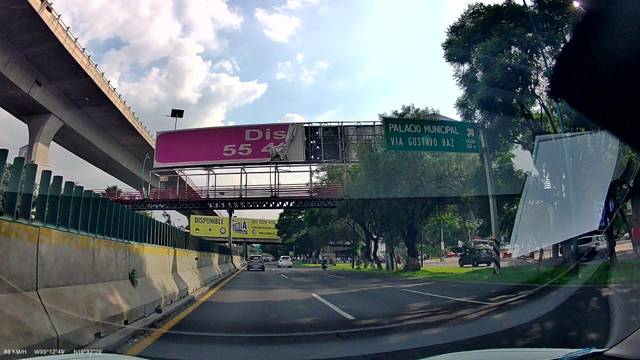
Region: Mexico
Coordinates: 19.541, -99.214